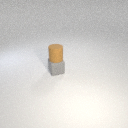
small brown rubber cylinder above small gray rubber cube